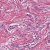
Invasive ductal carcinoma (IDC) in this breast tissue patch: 1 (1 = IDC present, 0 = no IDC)